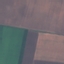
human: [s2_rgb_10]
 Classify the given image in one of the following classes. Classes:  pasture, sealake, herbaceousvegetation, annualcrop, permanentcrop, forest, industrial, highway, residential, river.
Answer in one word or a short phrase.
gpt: AnnualCrop